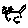
Label: cat